Field crop: tomato
Growth stage: 1
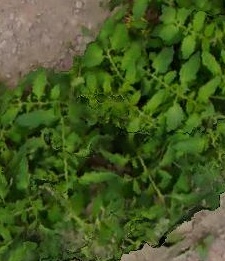
Species: tomato